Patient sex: M
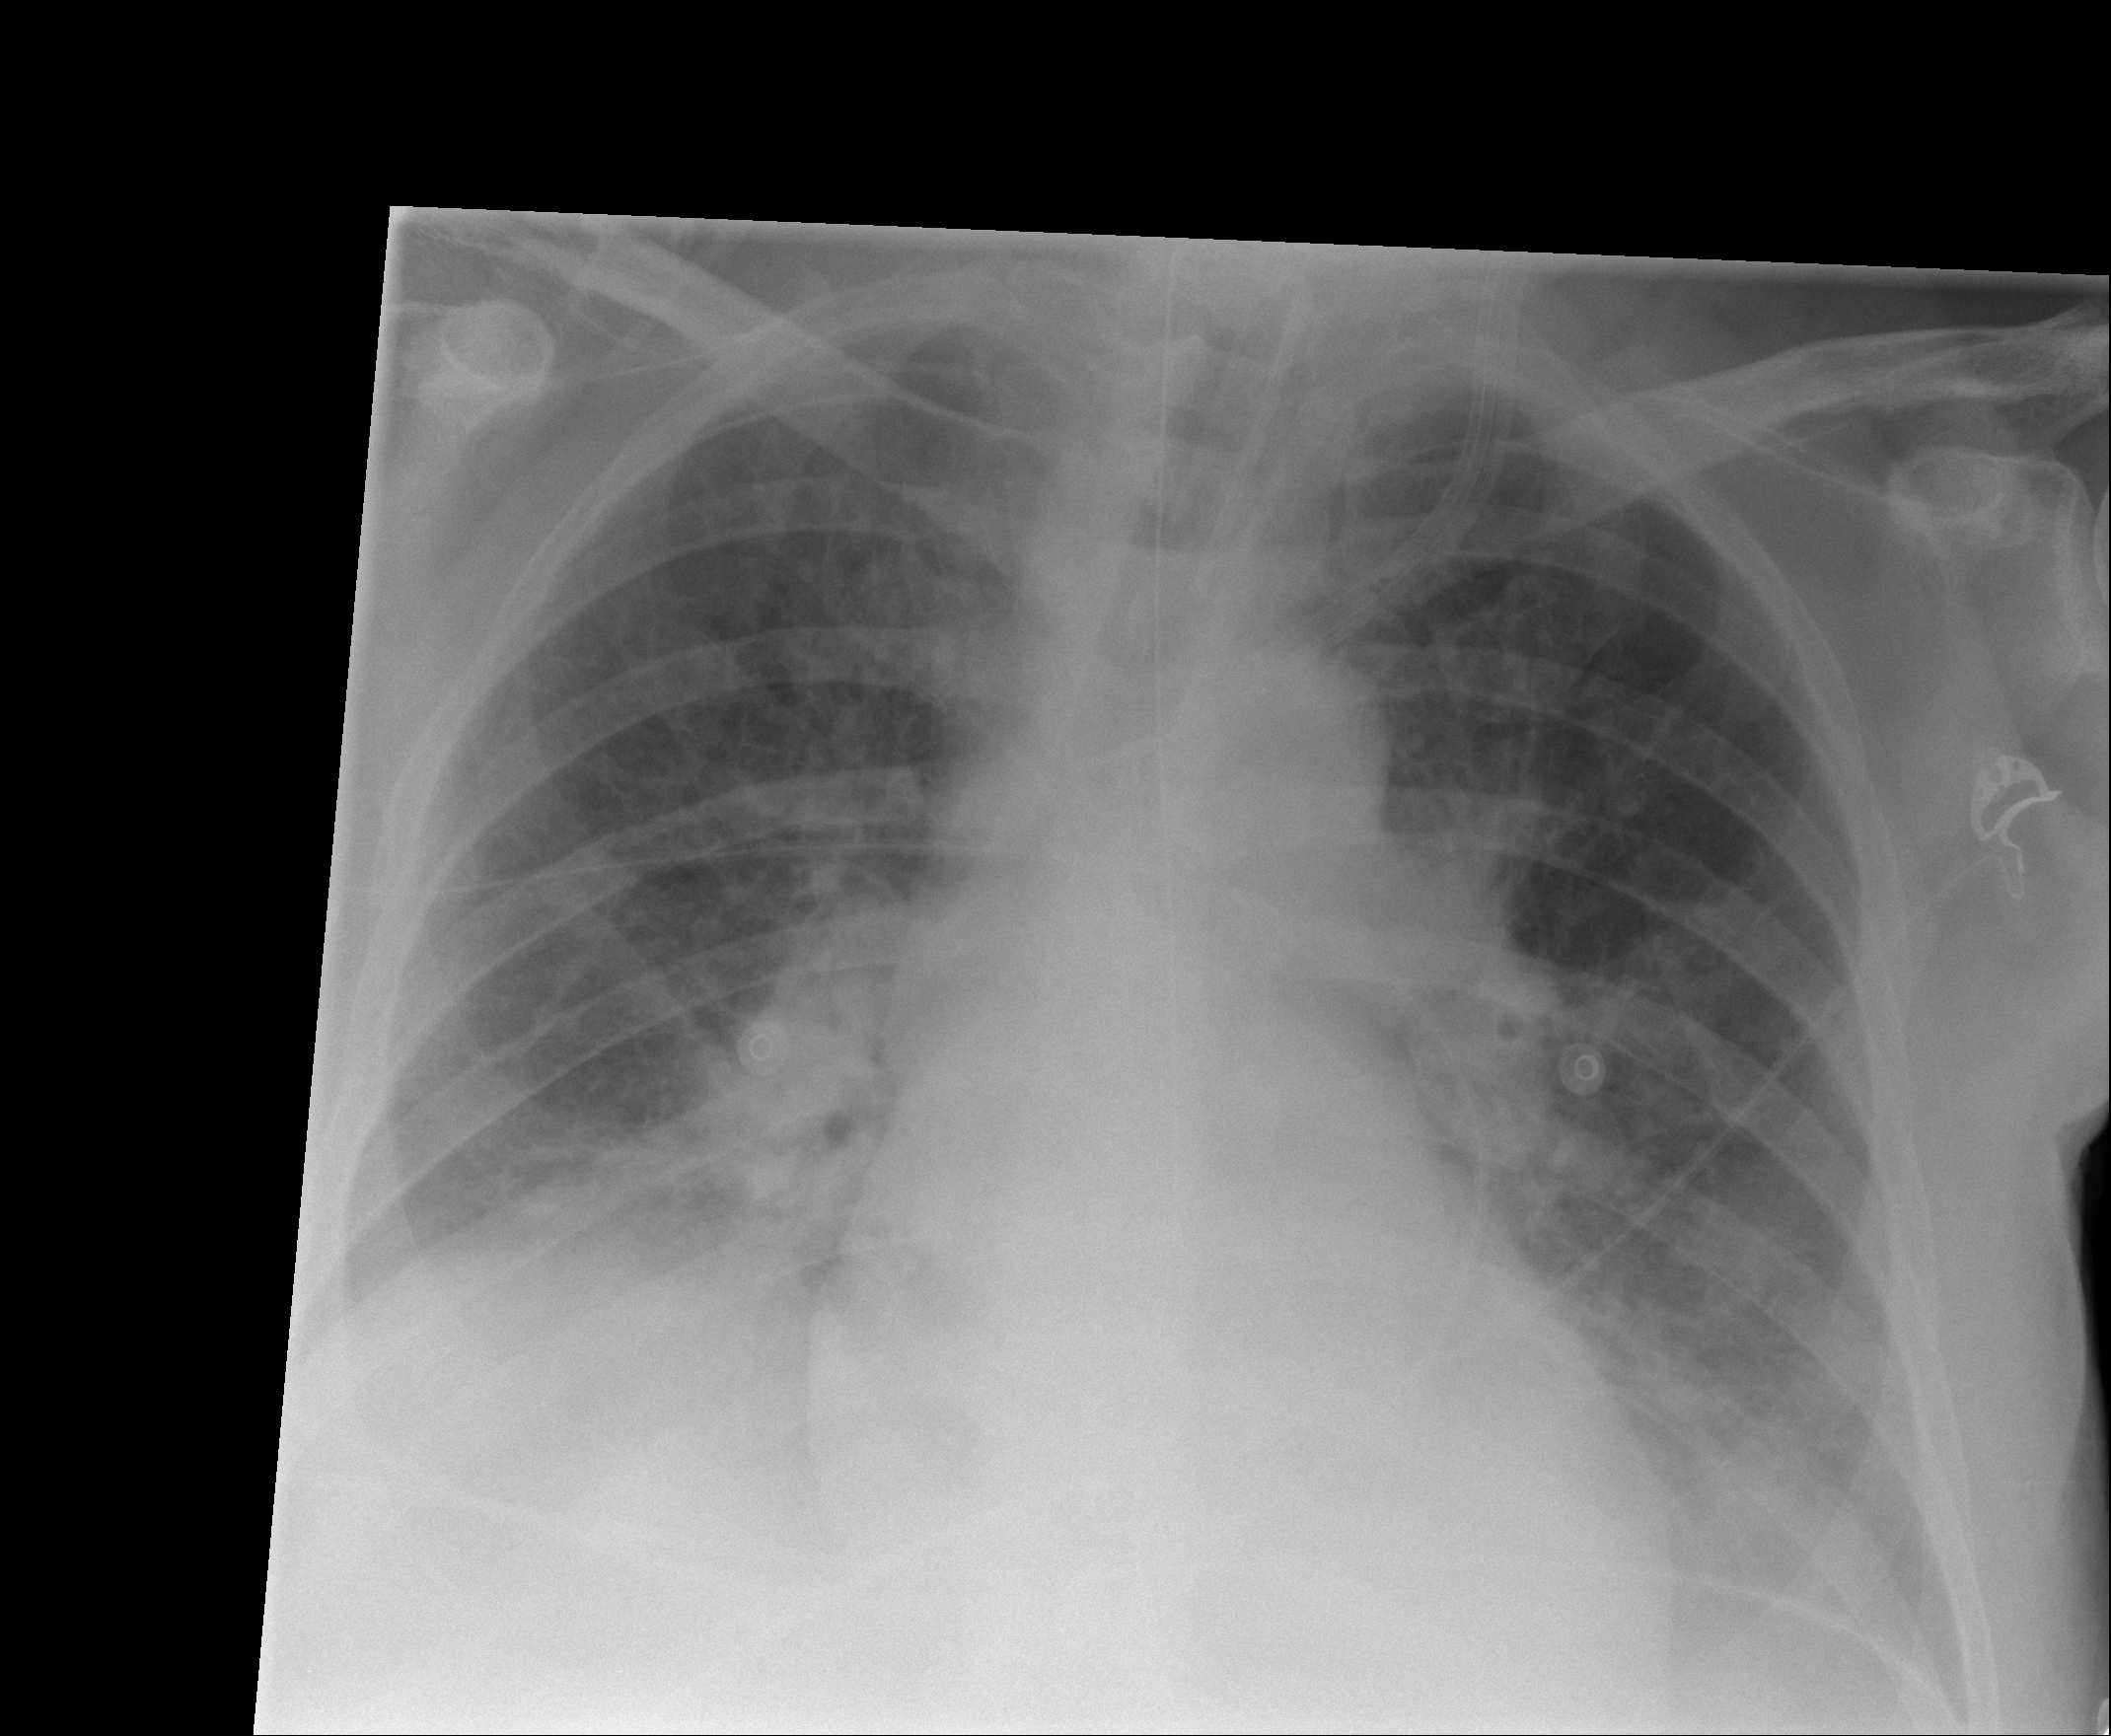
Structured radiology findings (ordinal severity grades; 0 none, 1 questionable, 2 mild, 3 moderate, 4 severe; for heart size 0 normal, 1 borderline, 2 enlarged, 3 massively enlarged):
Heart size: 0
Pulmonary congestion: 2
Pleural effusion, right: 2
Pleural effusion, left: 2
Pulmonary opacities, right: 1
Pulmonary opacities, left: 1
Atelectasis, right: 2
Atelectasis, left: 0